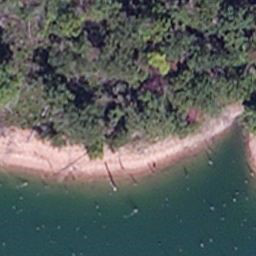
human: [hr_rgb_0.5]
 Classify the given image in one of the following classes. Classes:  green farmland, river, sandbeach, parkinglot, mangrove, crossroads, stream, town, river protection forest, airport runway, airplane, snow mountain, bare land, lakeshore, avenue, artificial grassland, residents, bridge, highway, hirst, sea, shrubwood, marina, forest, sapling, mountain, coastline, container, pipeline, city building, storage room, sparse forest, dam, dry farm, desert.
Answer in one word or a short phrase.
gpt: lakeshore